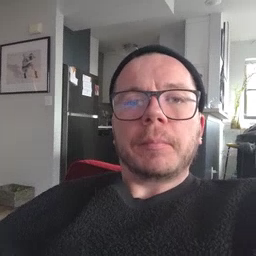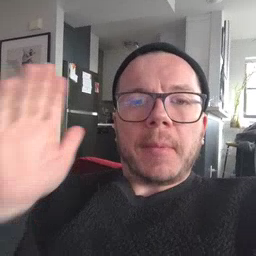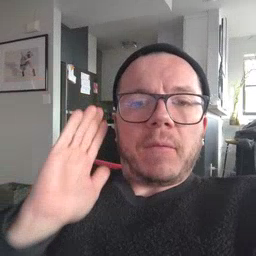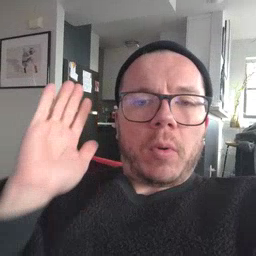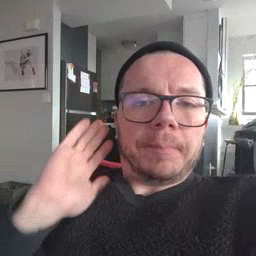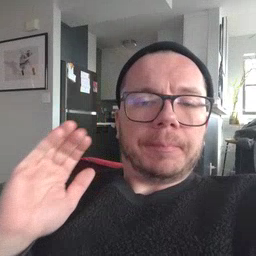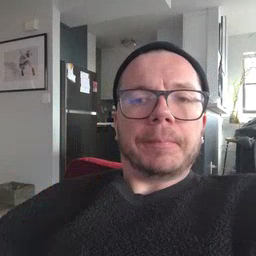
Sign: before